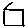
Label: square